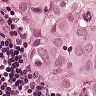
Metastatic tissue present: yes